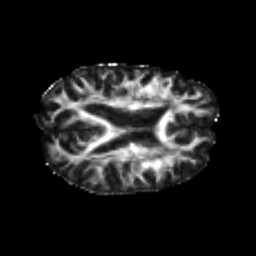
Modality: FA
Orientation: axial
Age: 25
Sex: male
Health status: healthy
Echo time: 0.074 s